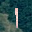
Label: 1